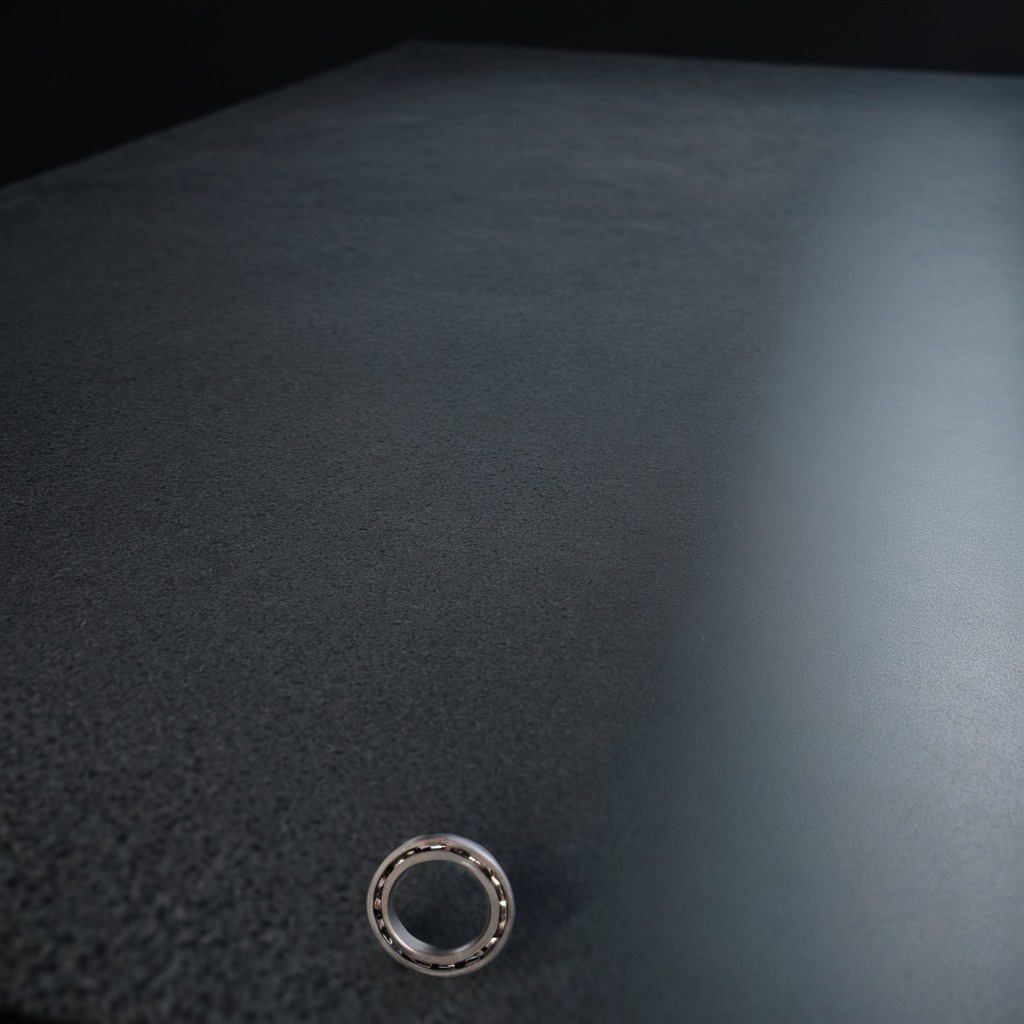
A metal ball bearing is lying on a clean granite table inside a workshop at night dim ambient light soft shadows worn but